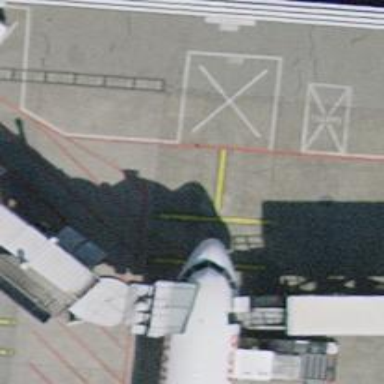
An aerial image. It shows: Airport parking position.